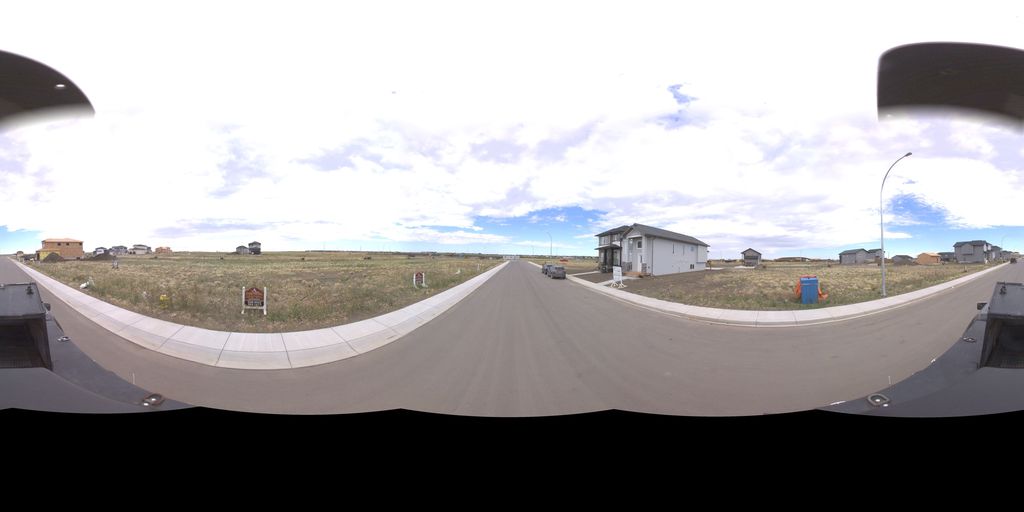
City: saskatoon